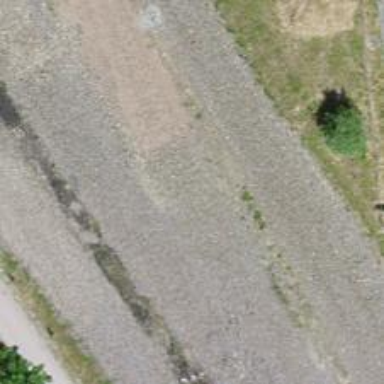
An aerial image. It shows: Abandoned railway spur with one track.